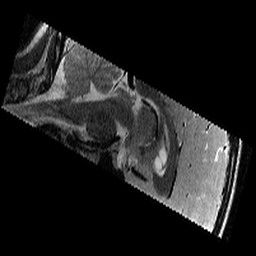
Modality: T2w
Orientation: sagittal
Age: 12
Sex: male
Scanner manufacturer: siemens
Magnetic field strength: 3 T
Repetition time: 8.46 s
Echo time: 0.067 s